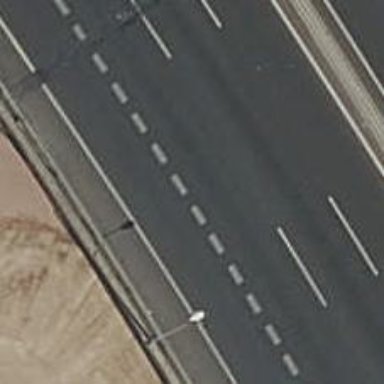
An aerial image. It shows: Motorway bridge.